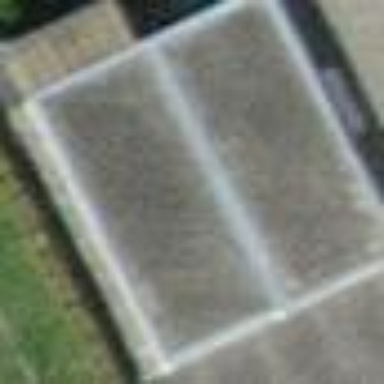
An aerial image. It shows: Group of garages.